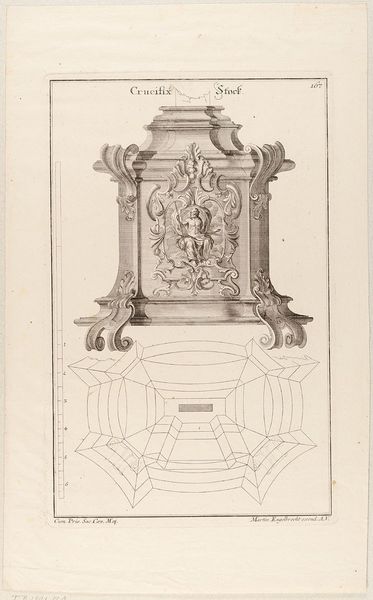
Titel: Grund- und Aufriss eines Kruzifix-Sockels
Künstler: Martin Engelbrecht
Standort: Hamburg
Institution: Museum für Kunst und Gewerbe Hamburg
Schlagwörter: mann, sockel, rokoko, relief, stab, grafik, graphik, fotografie, photographie, druckgraphik, druckgrafik, stich, entwurf, kunst, kunstgewerbe, christus, jesus christus, laubwerk, blattwerk, kruzifix, plan, kupferstich, kunsthandwerk, details, bandelwerk, reproduktionen, jesusbild, christusbild, industriedesign, jesusdarstellung, druckerzeugnisse, crucifix, ornamentstich, vorlageblätter